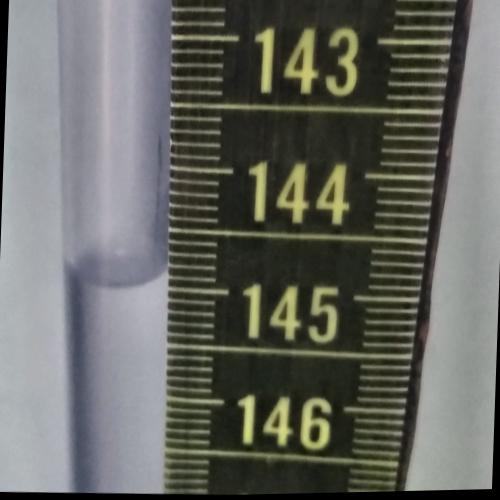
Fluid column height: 144.9 cm